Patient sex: F
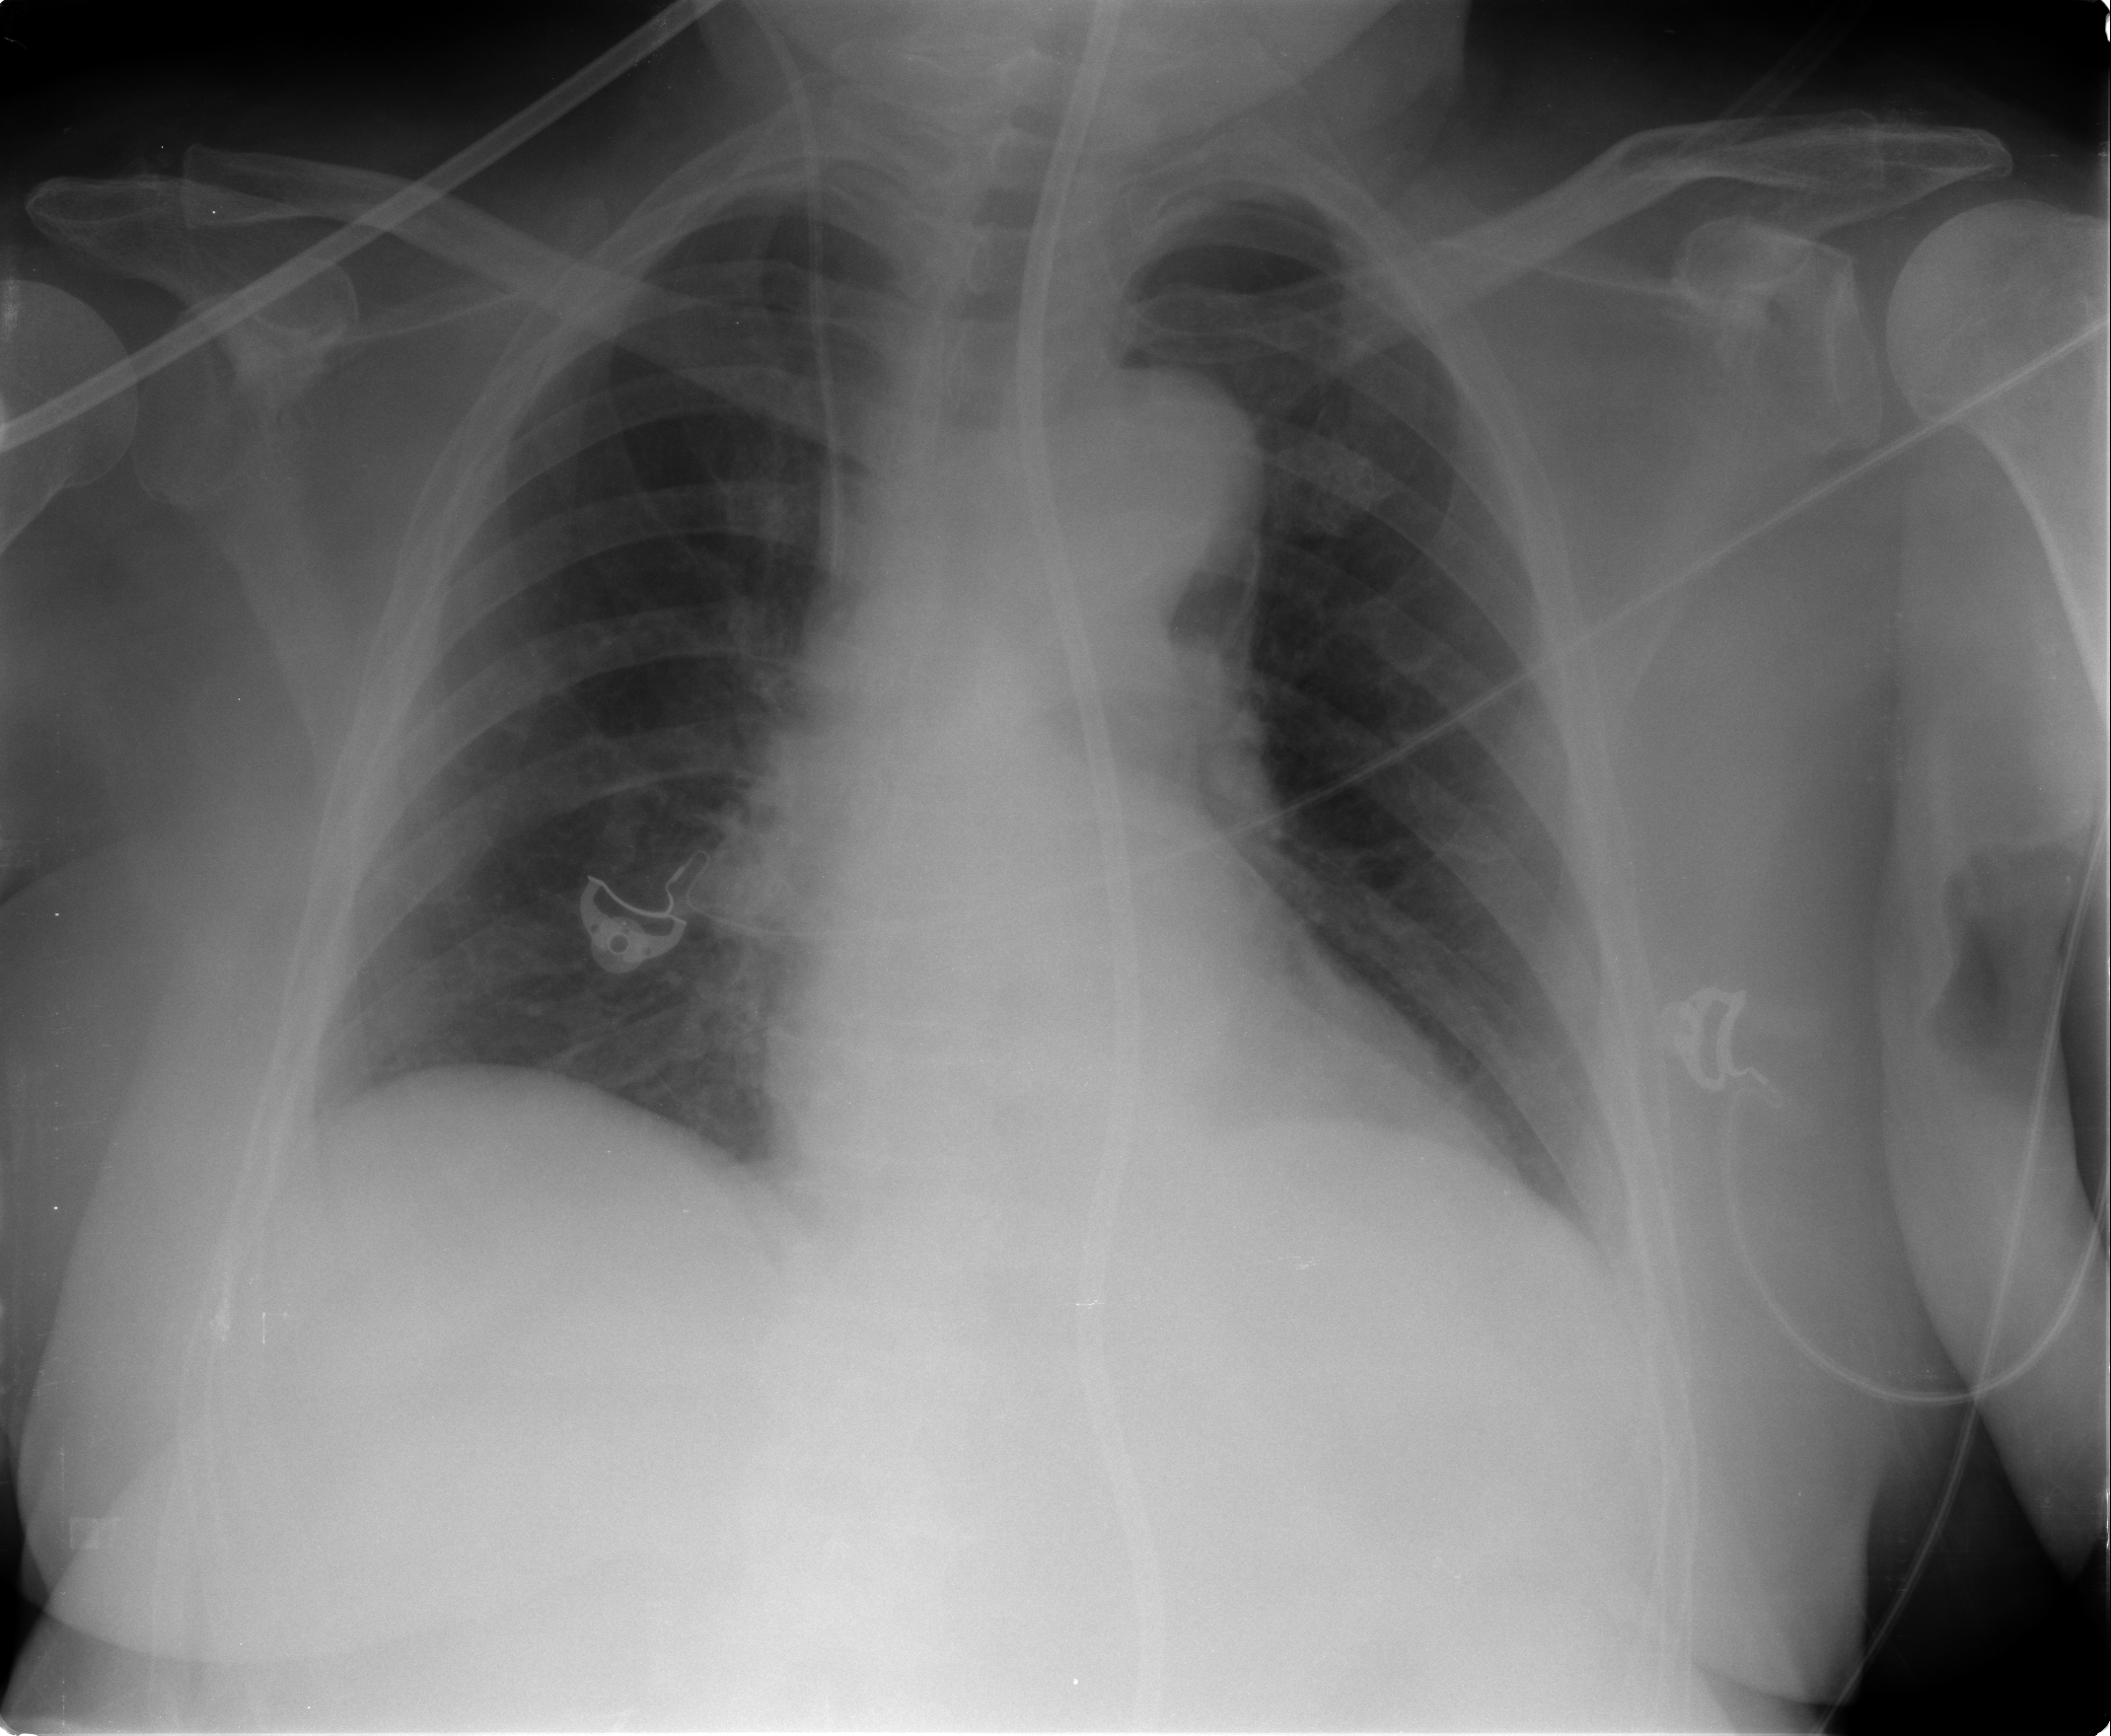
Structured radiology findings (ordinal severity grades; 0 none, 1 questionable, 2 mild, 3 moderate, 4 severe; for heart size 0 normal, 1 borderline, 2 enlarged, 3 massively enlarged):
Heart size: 0
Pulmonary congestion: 0
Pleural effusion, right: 0
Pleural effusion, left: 0
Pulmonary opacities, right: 1
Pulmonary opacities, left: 0
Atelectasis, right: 0
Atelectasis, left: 0